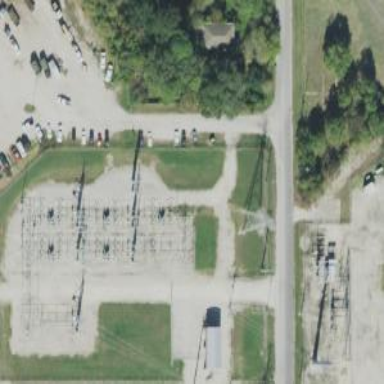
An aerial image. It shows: Switch used for power control.